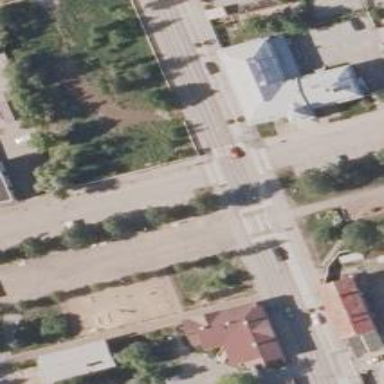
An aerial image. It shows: Crossing on the road.